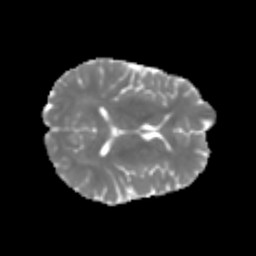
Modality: MD
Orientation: axial
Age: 29
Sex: male
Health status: healthy